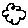
Label: cloud